You are looking at the wavelet scalogram of a bearing's acceleration signal. Diagnose the bearing from this image, choosing from: normal, inner_race, outer_race, ball.
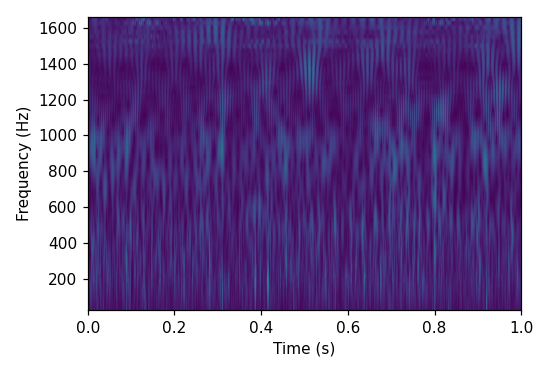
Answer: inner_race